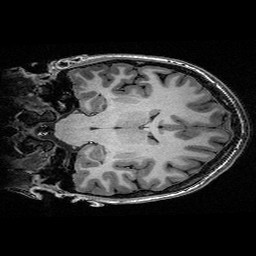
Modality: T1w
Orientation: coronal
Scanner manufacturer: ge
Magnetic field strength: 3 T
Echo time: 0.00318 s